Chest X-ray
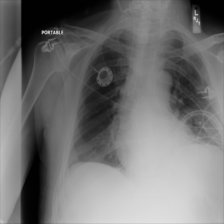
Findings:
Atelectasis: negative
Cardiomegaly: negative
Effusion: negative
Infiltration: negative
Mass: negative
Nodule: negative
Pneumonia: negative
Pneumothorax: negative
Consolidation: negative
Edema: negative
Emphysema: negative
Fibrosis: negative
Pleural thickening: negative
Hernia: negative